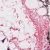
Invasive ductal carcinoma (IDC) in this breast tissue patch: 0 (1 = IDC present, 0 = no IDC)